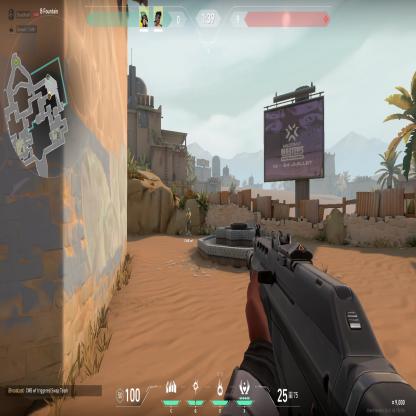
Label: teammate